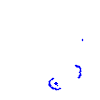
Particle: kaon